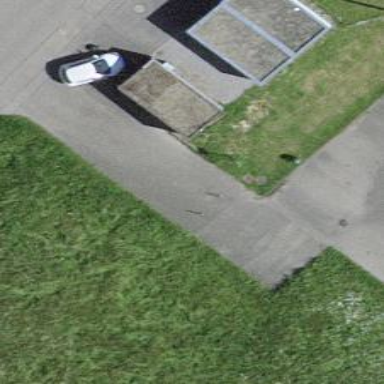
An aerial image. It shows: Bollard.